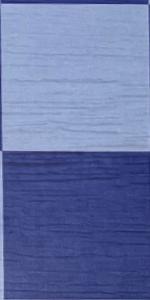
Label: Empty